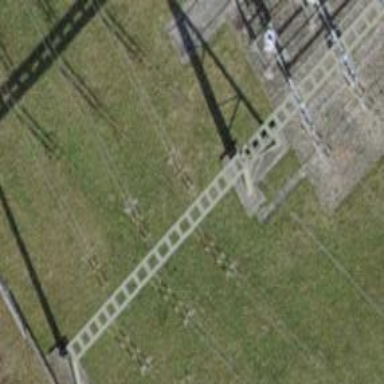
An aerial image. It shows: Insulator used in power systems.